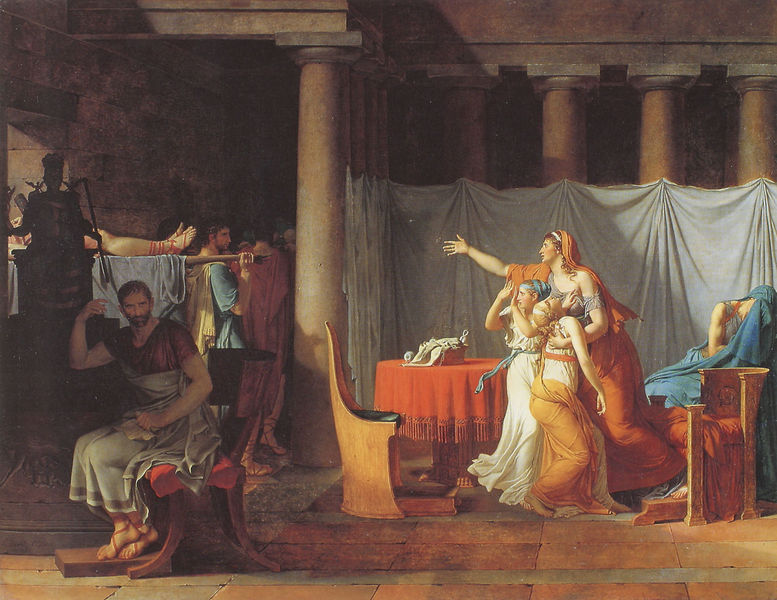
Titel: Liktoren bringen Brutus seine toten Söhne
Künstler: Jacques-Louis David
Institution: Paris, Musée du Louvre
Schlagwörter: blau, gemälde, mann, umhang, frauen, gelb, menschen, sitzen, femmes, frau, licht, orange, pfeiler, raum, stuhl, stühle, szene, säule, säulen, tisch, weiss, rot, entsetzen, leiche, tod, tot, trauer, tischdecke, tischtuch, vorhang, gewand, sessel, stoff, kinder, liegen, schlagschatten, trage, schemel, ölgemälde, blut, weinen, barfuß, fliesen, ehemann, rom, römer, bahre, leichnam, leid, verwundet, mort, ohnmacht, träger, römisch, säulenhalle, colonne, enfant, mère, sterbebett, david, aufbahrung, arme, sang, filles, soeurs, antonius, guerrier, reine, deuil, pleurs, néoclassique, troye, troyen, défunt, décès, mrot, troyes, funéraille